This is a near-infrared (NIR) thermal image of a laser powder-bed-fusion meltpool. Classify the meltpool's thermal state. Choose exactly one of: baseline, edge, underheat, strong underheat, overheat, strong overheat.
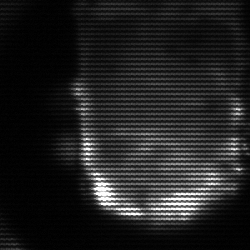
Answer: baseline